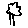
Label: tree